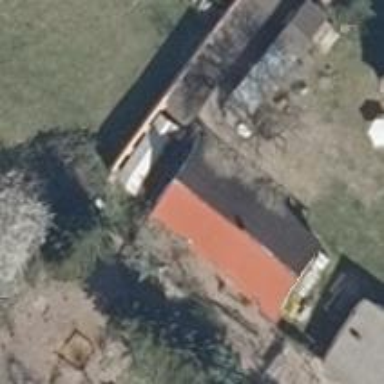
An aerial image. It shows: Shed building.